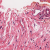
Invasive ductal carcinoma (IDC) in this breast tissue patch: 0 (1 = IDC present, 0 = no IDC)